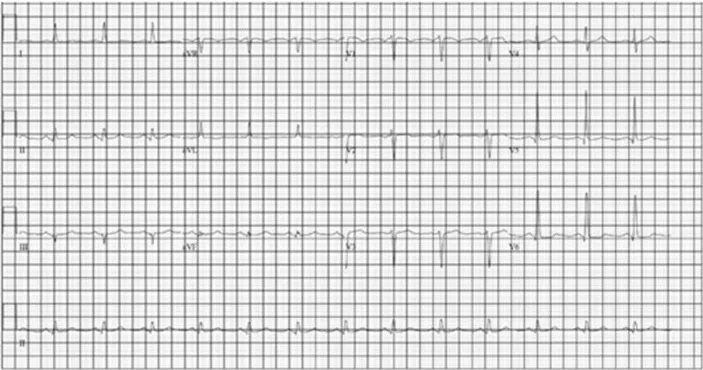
First EKG (11/12/18).
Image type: electrography (ekg)